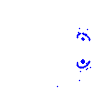
Particle: electron